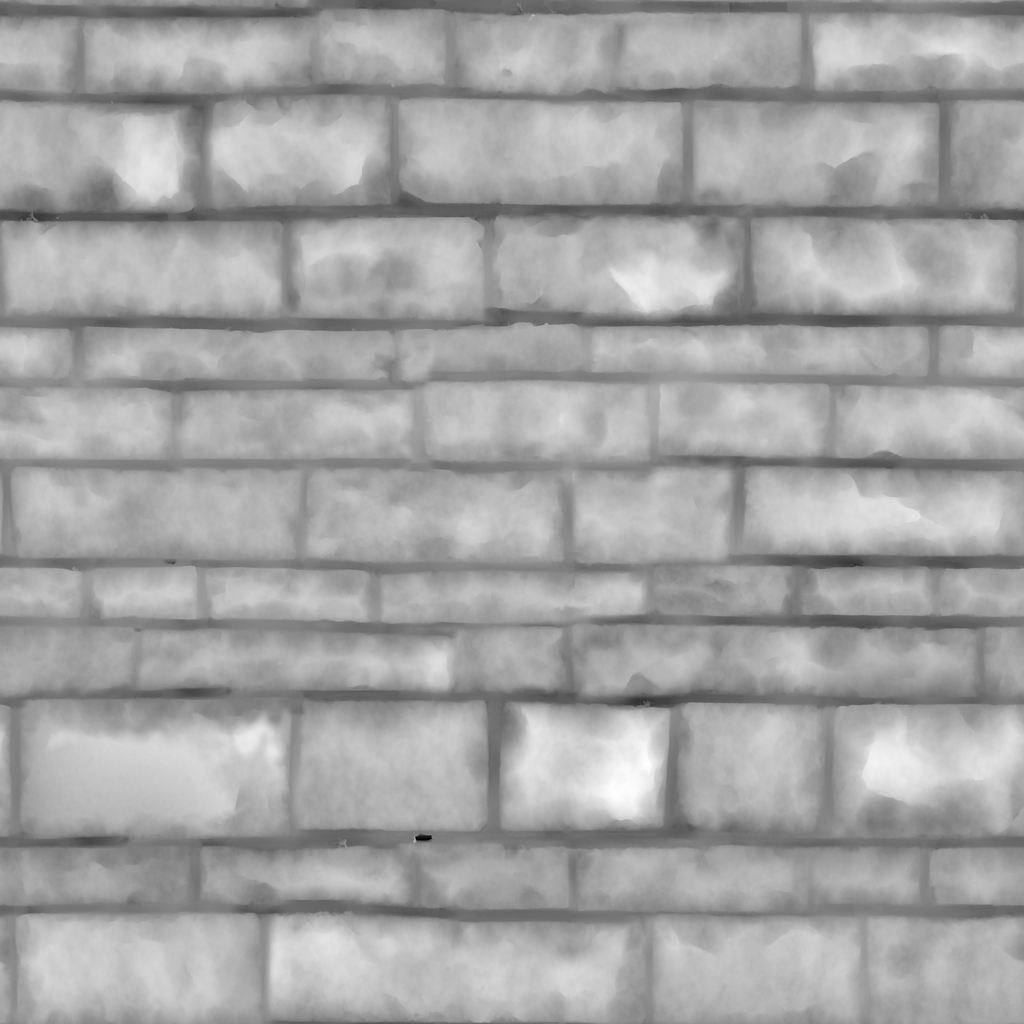
Texture map type: Displacement